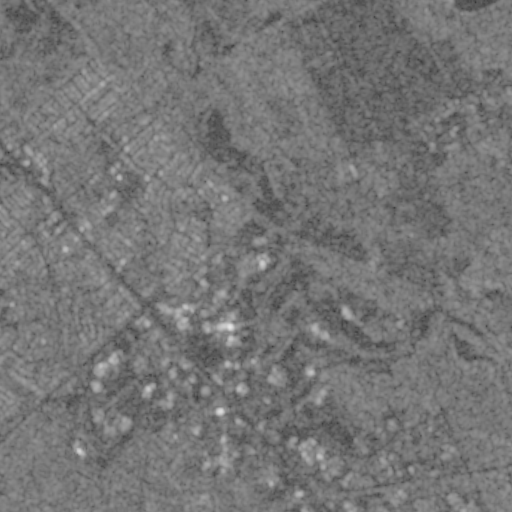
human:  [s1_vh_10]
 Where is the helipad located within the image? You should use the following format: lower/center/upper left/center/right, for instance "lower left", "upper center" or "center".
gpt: The helipad is located in the lower center of the image.
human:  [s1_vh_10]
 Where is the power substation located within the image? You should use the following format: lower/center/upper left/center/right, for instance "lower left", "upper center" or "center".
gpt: The power substation is located in the lower left of the image.
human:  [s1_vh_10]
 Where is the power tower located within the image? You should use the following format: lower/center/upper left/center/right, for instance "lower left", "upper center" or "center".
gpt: The power tower is located in the lower left of the image.
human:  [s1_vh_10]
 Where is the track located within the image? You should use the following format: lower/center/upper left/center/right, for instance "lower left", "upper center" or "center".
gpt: The track is located in the upper right of the image.
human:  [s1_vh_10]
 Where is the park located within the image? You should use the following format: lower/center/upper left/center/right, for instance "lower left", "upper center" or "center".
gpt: There is no park in the image.

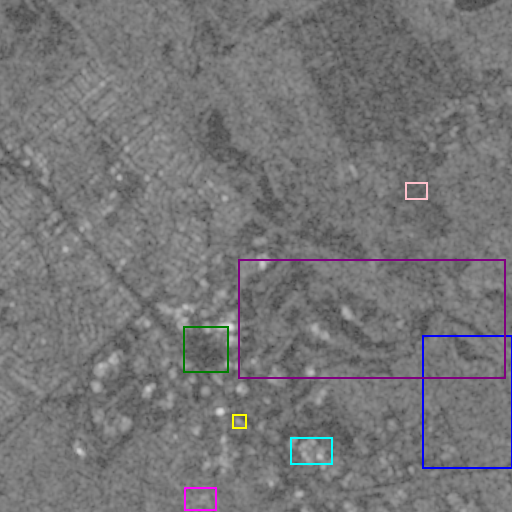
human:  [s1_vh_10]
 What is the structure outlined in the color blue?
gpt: The structure outlined in blue is a crop field.
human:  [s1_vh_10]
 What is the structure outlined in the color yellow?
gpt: The structure outlined in yellow is a gas station.
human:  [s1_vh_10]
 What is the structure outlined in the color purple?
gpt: The structure outlined in purple is a park.
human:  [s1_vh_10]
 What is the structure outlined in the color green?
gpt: The structure outlined in green is a parking lot.
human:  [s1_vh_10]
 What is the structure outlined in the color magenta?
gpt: The structure outlined in magenta is a power substation.
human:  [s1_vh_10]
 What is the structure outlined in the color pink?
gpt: The structure outlined in pink is a track.
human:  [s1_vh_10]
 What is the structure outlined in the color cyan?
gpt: The structure outlined in cyan is a building.
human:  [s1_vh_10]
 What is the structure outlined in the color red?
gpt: There is no red outline.